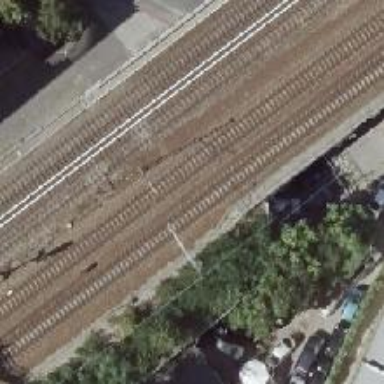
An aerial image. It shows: Railway signal.